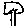
Label: tree